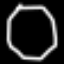
Label: octagon